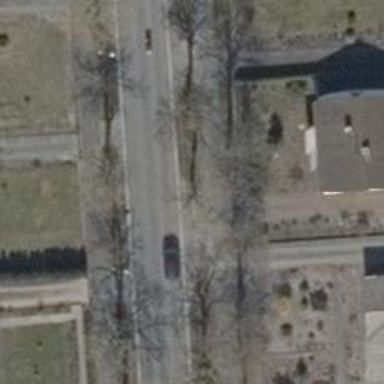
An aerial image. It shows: Avenue of deciduous broadleaved trees.